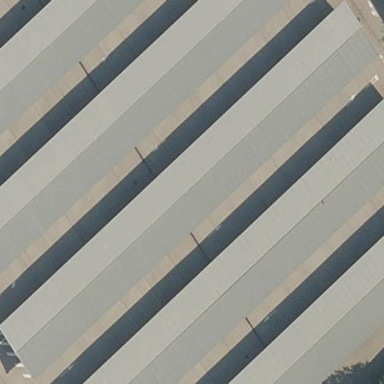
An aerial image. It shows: Carport structure.